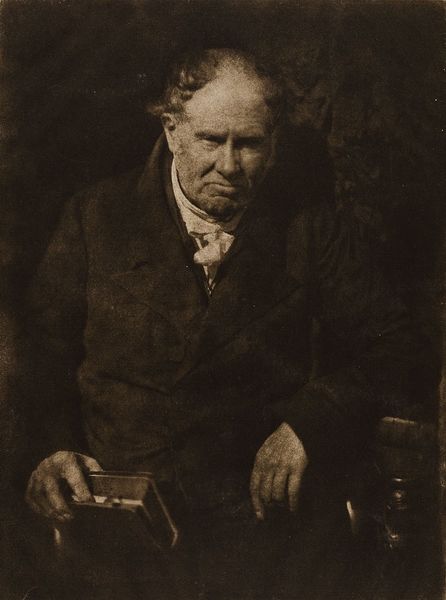
Titel: Dr. Monro - Professor of anatomy at Edinburgh
Künstler: David Octavius Hill
Standort: Hamburg
Institution: Museum für Kunst und Gewerbe Hamburg
Schlagwörter: mann, portrait, person, foto, fotografie, photographie, arzt, photo, karton, doktor, professor, passepartout, lichtbild, historische, japanpapier, bildwerke, heliogravur, hochschullehrer, angewandte und bildende kunst, hessische systematik, porträt, persönlichkeit, porträtfotografie, porträtphotographie, hüftbild, heliogravüre, photogravüre, fotogravüre